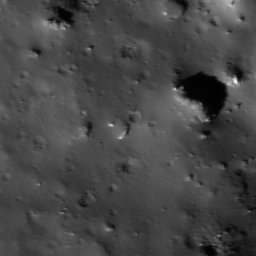
Host type: background_regolith
Lunar coordinates: latitude nan, longitude nan